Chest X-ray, PA view. Patient: 57 years old, sex M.
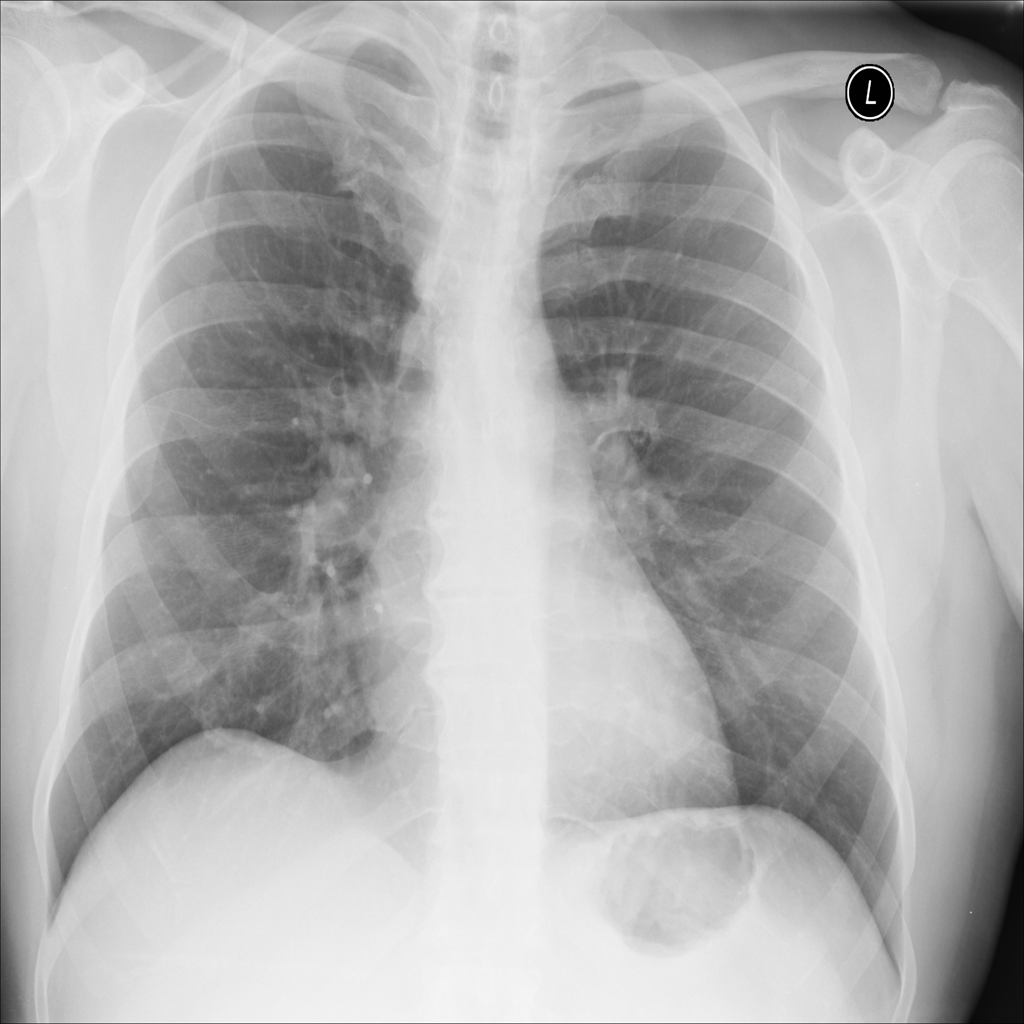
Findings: No Finding